Field crop: tomato
Growth stage: 2
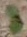
Species: solanum